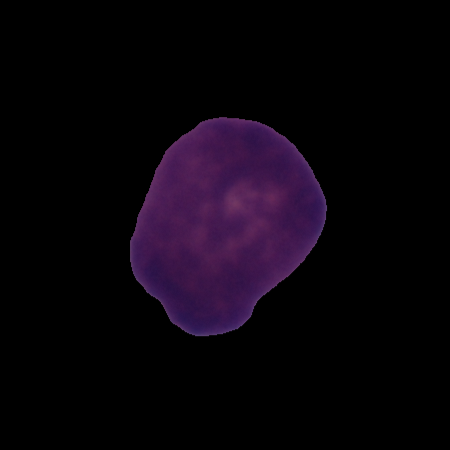
Label: cancer